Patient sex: F
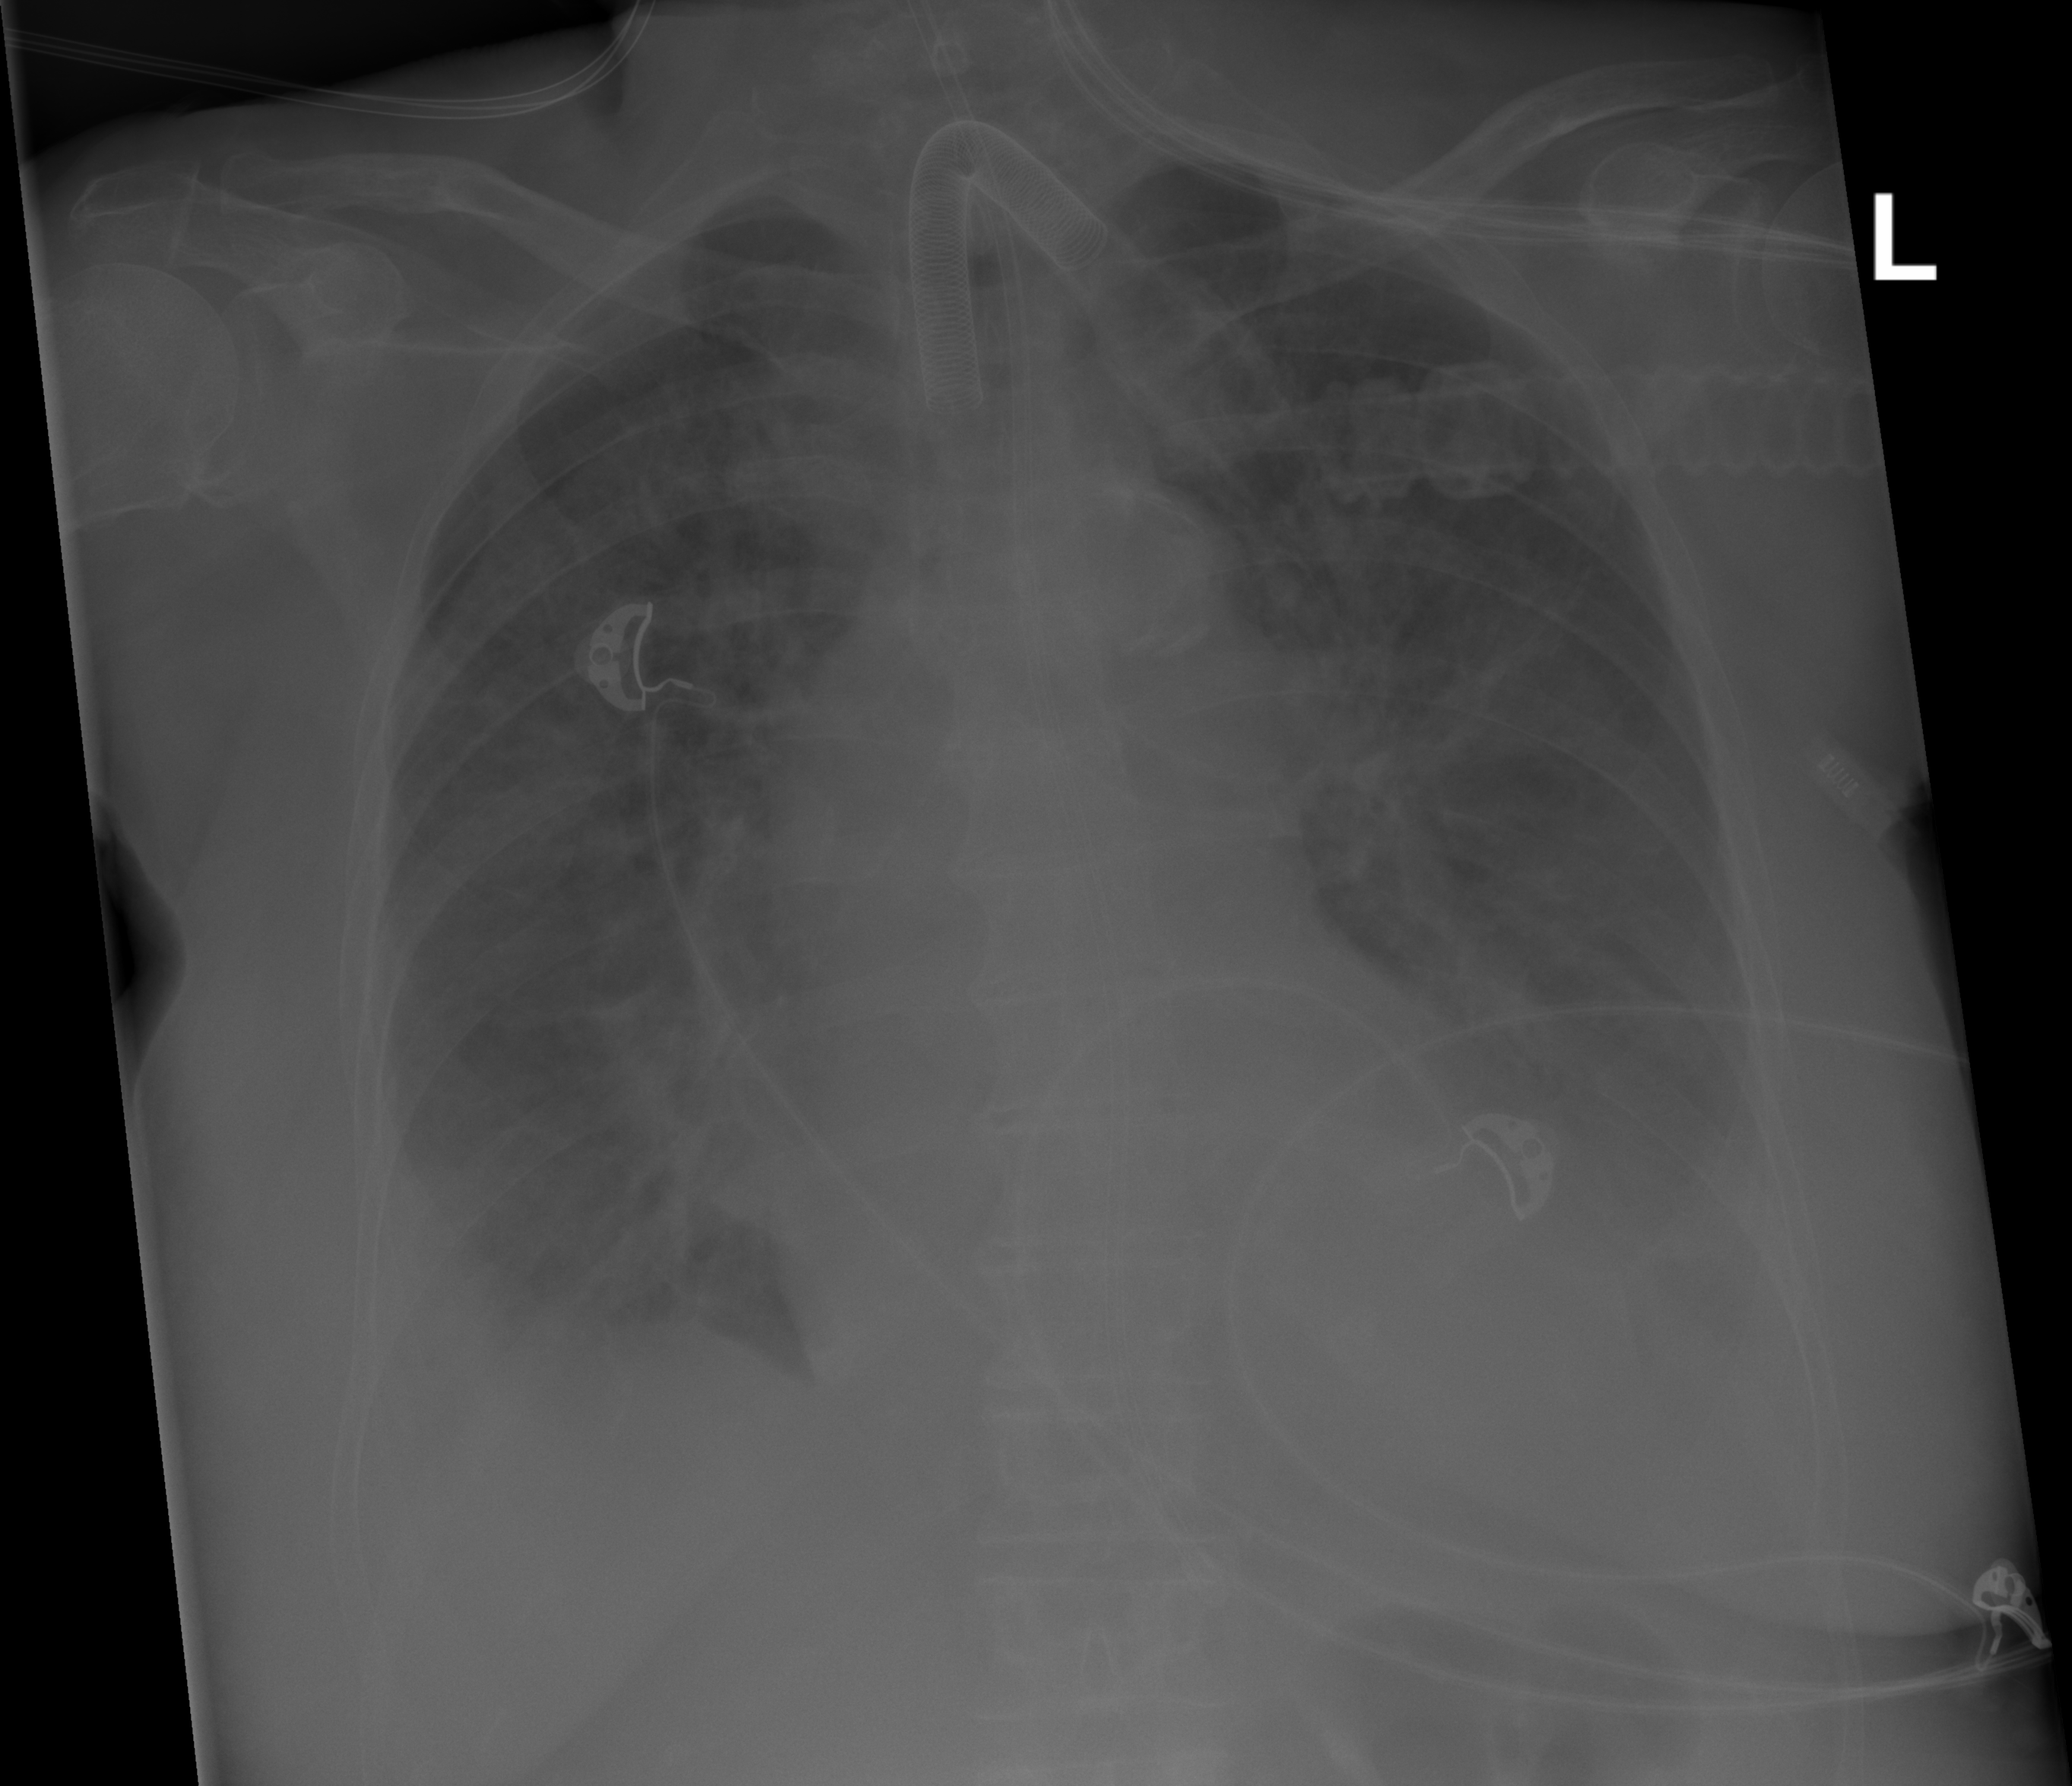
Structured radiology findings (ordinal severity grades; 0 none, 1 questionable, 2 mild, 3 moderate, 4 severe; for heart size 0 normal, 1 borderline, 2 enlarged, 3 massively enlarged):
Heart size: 2
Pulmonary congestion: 2
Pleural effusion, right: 2
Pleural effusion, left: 2
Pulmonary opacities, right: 0
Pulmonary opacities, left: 0
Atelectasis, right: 2
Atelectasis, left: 2